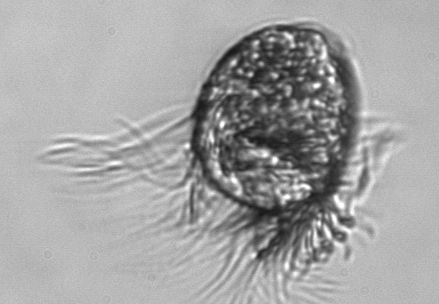
Label: Pelagostrobilidium